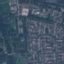
Land use / land cover: Residential